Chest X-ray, PA view. Patient: 21 years old, sex F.
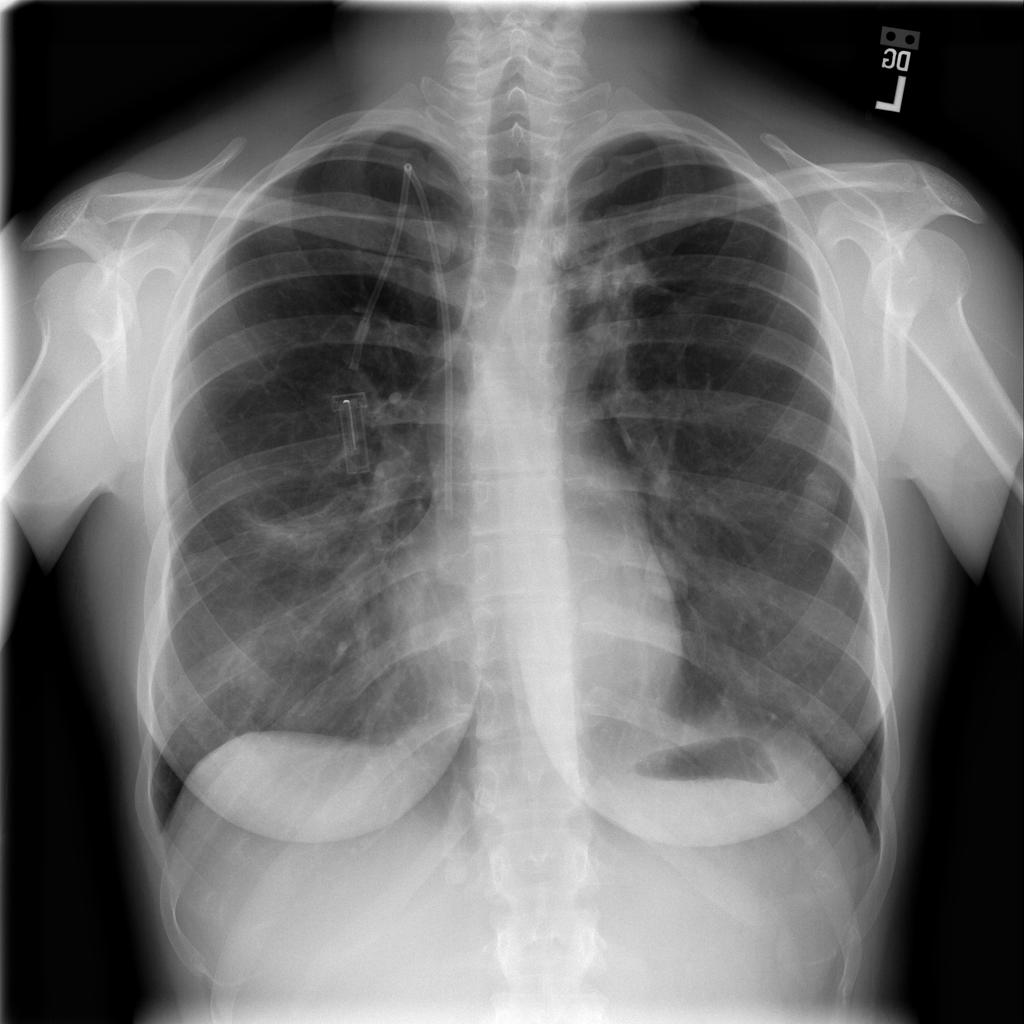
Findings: Nodule